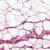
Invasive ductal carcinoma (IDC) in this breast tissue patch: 0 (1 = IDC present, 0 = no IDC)